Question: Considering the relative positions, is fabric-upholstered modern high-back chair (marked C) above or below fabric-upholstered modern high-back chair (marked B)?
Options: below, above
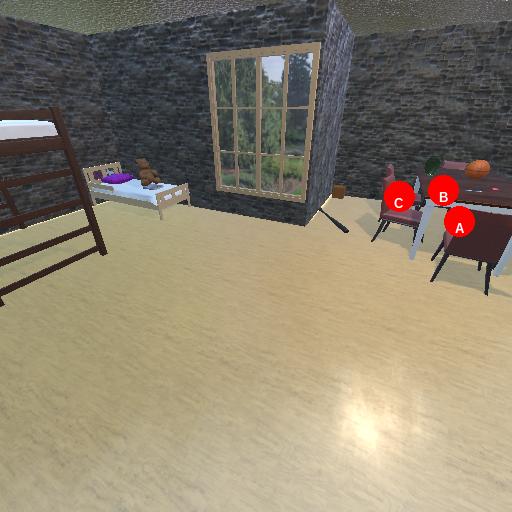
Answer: below